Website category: sports
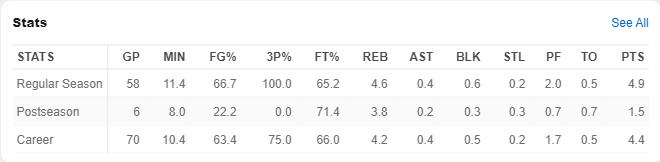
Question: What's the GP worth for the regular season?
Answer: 58

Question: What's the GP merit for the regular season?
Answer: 58

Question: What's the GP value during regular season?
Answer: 58

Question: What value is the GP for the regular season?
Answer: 58

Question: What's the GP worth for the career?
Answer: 70

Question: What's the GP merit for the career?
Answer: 70

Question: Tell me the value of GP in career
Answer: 70

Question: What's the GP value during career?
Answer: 70

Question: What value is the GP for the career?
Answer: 70

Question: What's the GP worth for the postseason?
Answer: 6

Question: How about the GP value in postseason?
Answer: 6

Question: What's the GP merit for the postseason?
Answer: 6

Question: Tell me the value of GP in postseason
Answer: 6

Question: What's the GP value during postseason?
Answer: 6

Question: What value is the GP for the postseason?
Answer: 6

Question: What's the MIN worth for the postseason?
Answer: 8.0

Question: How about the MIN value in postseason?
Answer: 8.0

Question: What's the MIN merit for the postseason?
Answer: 8.0

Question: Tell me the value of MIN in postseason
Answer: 8.0

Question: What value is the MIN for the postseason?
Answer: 8.0

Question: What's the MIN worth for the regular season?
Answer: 11.4

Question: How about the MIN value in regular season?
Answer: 11.4

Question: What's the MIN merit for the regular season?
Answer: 11.4

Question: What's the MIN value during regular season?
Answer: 11.4

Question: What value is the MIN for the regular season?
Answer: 11.4

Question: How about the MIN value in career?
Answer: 10.4

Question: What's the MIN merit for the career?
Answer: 10.4

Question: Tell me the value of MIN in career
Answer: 10.4

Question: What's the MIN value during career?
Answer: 10.4

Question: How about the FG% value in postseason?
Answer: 22.2

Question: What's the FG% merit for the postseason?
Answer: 22.2

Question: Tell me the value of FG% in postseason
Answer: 22.2

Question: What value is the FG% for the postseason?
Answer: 22.2

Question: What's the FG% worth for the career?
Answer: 63.4

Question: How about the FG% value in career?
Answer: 63.4

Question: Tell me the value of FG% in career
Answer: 63.4

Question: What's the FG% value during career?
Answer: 63.4

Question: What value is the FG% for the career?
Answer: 63.4

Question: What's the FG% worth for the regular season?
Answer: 66.7

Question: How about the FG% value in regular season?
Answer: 66.7

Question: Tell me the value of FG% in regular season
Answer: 66.7

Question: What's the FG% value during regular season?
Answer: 66.7

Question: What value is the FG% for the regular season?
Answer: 66.7

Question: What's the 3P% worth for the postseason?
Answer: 0.0

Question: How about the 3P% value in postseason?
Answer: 0.0

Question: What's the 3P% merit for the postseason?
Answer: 0.0

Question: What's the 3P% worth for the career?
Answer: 75.0

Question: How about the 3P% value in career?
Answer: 75.0

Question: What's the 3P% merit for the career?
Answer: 75.0

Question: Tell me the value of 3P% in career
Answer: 75.0

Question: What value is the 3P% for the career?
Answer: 75.0

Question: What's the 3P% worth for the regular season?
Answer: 100.0

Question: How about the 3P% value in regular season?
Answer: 100.0

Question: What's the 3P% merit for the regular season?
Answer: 100.0

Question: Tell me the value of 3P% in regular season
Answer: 100.0

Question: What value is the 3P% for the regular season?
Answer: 100.0

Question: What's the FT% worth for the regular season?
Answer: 65.2

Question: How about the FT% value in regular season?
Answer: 65.2

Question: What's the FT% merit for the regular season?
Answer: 65.2

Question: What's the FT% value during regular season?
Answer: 65.2

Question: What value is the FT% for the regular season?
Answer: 65.2

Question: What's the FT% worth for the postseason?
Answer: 71.4

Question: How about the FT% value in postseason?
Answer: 71.4

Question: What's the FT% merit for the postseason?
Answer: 71.4